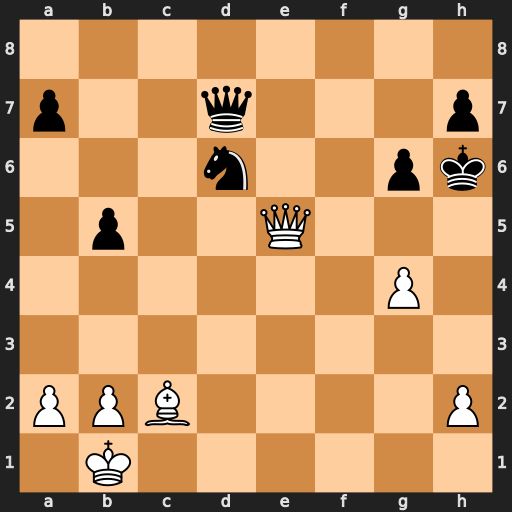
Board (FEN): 8/p2q3p/3n2pk/1p2Q3/6P1/8/PPB4P/1K6
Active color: w
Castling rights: -
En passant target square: -
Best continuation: g5+ Kh5 Bd1+